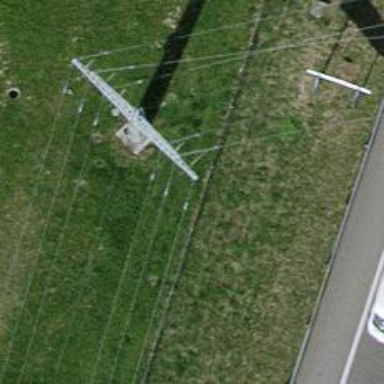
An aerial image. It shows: Three cables of power line.